Question: I need to create four frames in an HTML document. The code below creates only three frames.
'''
<!DOCTYPE html>
<html>
<FRAMESET cols="100%" rows="10%,90%" >
<FRAMESET rows="100%,">
<FRAME src="frame_a.htm">
</FRAMESET>
<FRAMESET cols="20%,60%" rows="40%,80">
<FRAME src="frame_b.htm">
<FRAME src="frame_c.htm">
</FRAMESET>
<FRAMESET rows="60%," >
<FRAME src="frame_d.htm">
</FRAMESET>
</FRAMESET>
</html>
'''
This snapshot explains the question. Notice that the above code didn't create frame D.

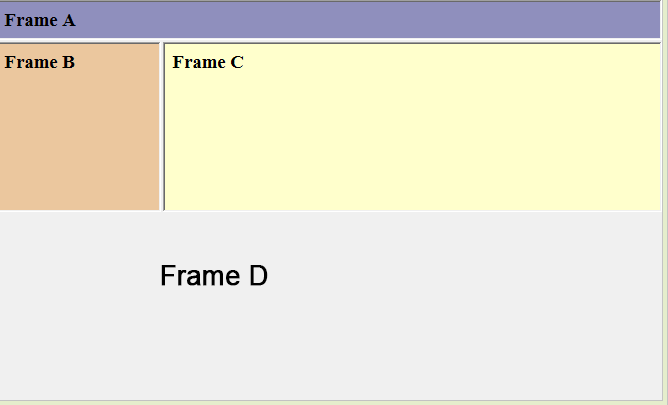
Answer: That's because the two top rows take up 100% of the height, and you haven't specificed any height for the third.
Try:
'''
<FRAMESET cols="100%" rows="10%,40%,50%">
'''